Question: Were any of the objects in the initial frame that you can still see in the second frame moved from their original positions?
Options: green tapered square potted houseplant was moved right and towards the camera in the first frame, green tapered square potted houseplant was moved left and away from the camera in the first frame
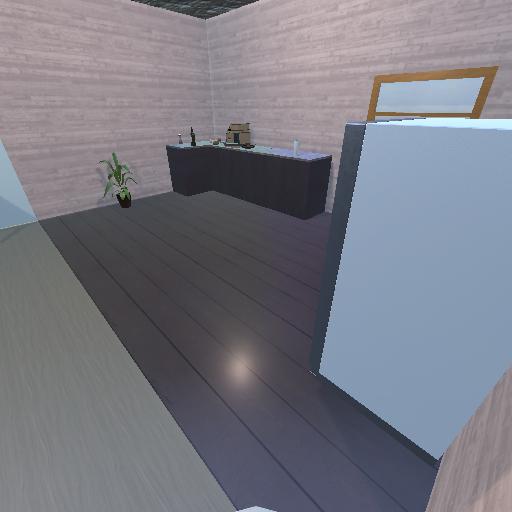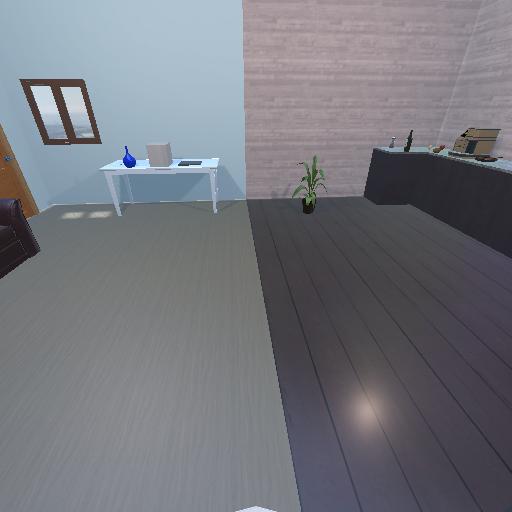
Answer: green tapered square potted houseplant was moved right and towards the camera in the first frame